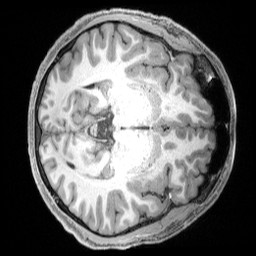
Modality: T1w
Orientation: axial
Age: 29
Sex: male
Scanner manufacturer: siemens
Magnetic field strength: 3 T
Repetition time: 2.4 s
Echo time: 0.00228 s